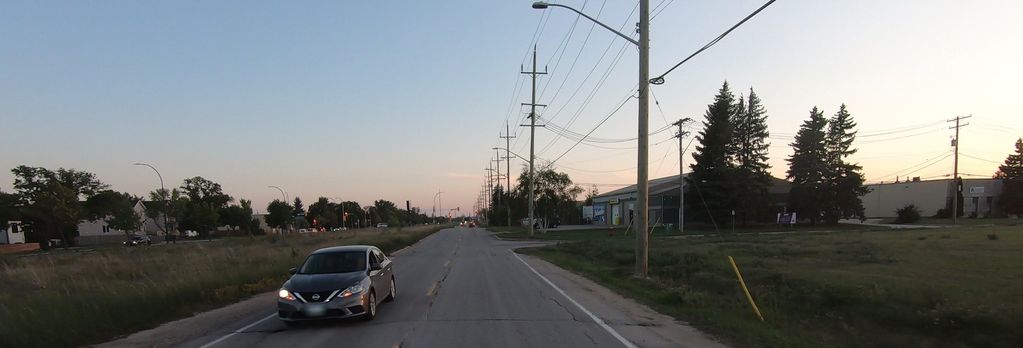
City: winnipeg